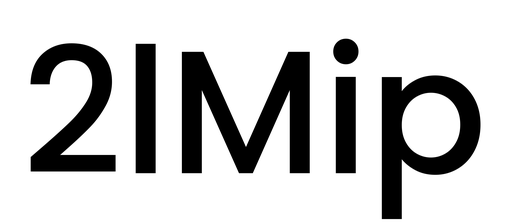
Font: Poppins-Medium